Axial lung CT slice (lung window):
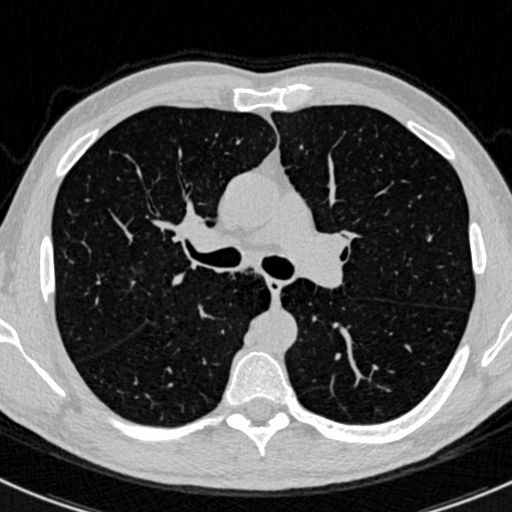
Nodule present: no